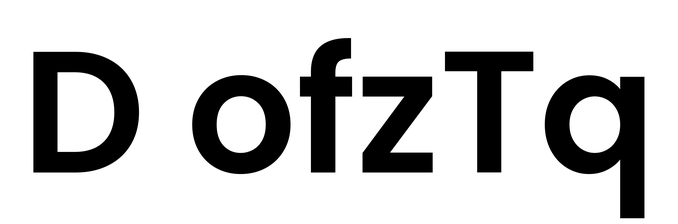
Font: Poppins-SemiBold